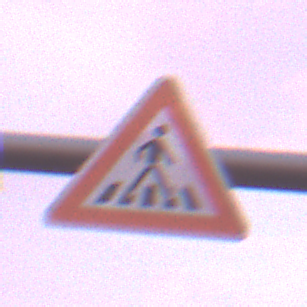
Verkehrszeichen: FussgaengerueberwegLinks
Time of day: SunriseSunset
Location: Outdoor (Urban)
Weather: PartlyCloudy
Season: NotSpecified
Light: Natural